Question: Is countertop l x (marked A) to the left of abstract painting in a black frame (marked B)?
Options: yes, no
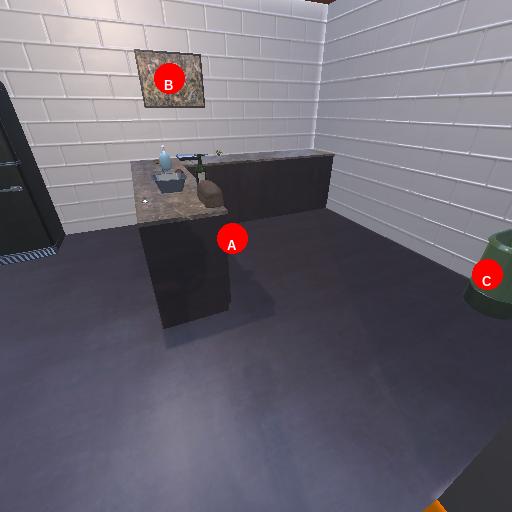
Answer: yes